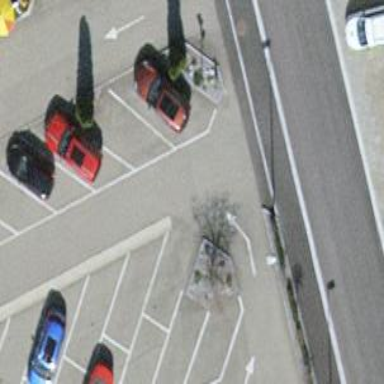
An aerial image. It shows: Parking aisle designated as service road.